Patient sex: M
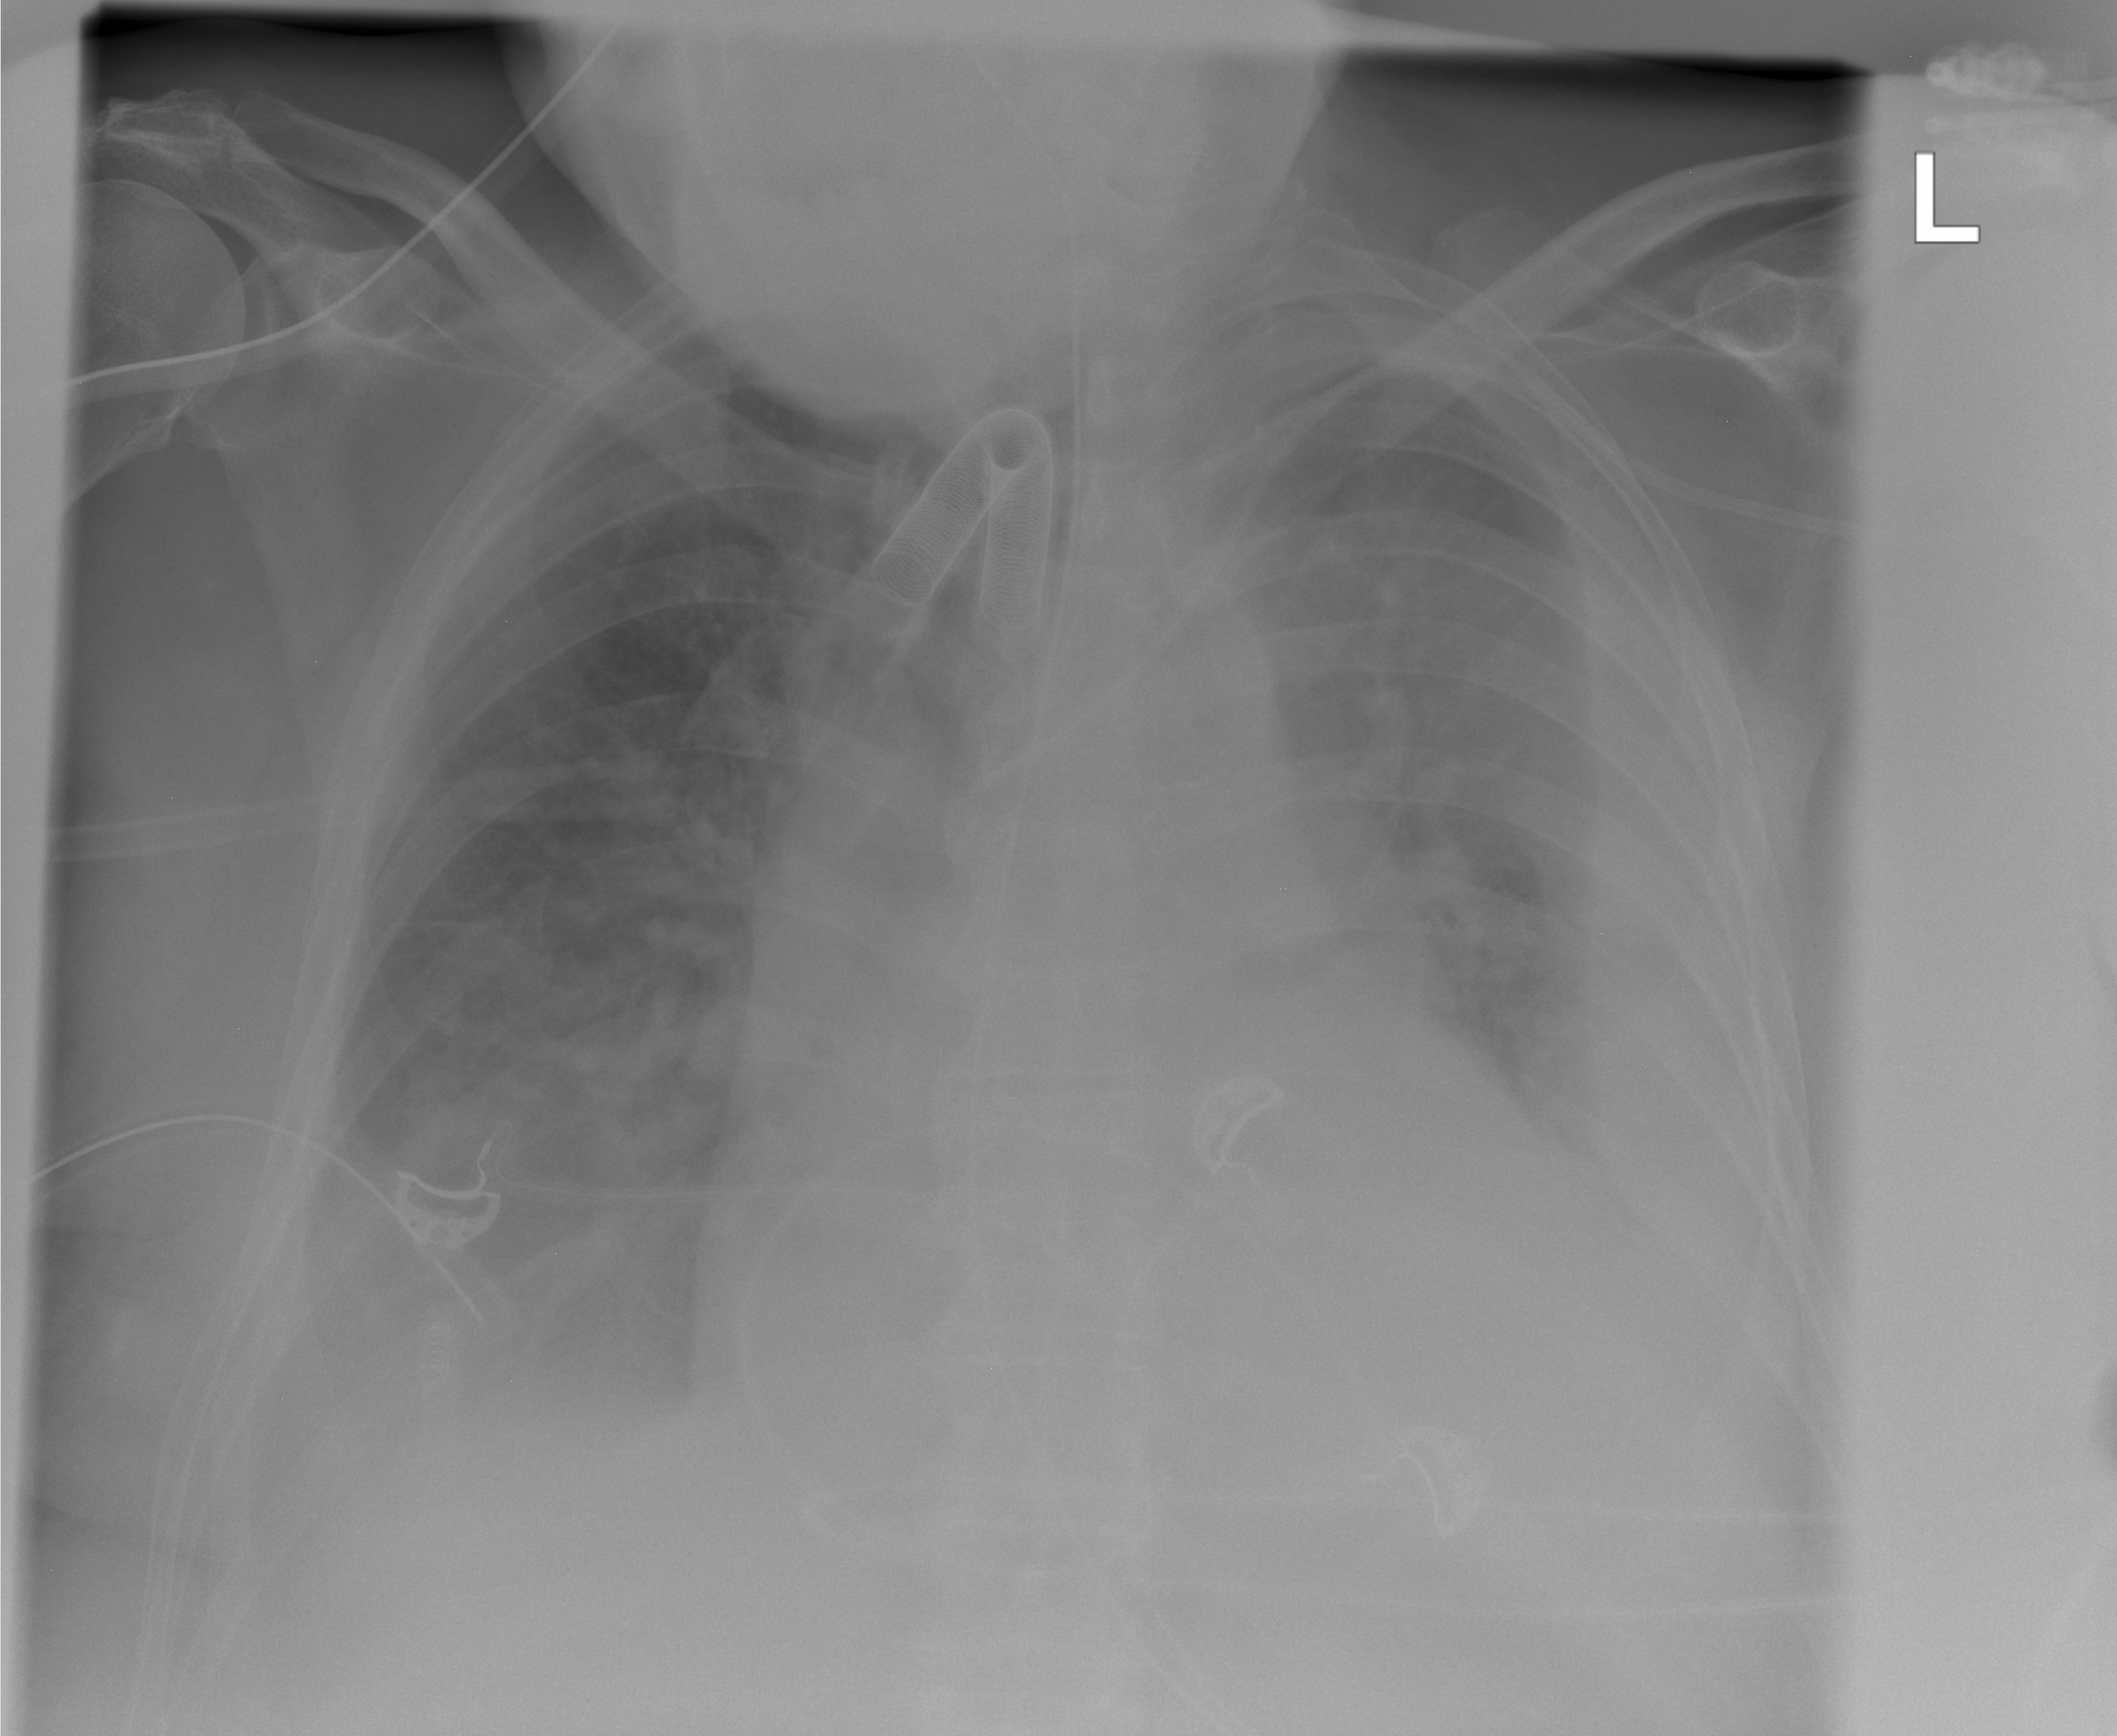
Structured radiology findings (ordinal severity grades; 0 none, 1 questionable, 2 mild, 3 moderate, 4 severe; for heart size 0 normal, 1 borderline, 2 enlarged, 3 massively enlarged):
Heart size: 2
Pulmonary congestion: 2
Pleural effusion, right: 3
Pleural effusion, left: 3
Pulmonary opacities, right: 2
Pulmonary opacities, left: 0
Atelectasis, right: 2
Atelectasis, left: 1